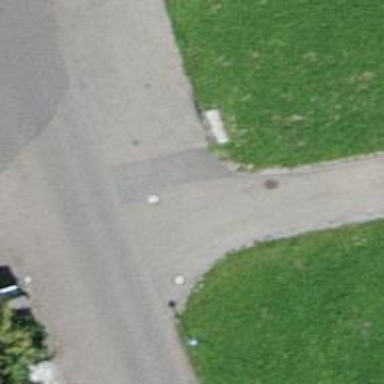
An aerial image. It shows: Post box.